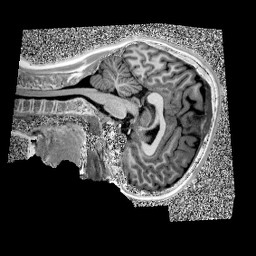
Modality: UNIT1
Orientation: sagittal
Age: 9
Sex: male
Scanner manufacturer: siemens
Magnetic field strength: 3 T
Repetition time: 4 s
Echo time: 0.00303 s